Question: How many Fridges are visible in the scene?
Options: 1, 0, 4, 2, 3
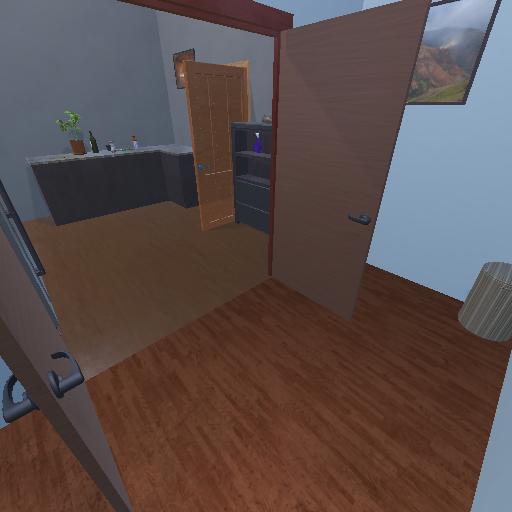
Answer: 1